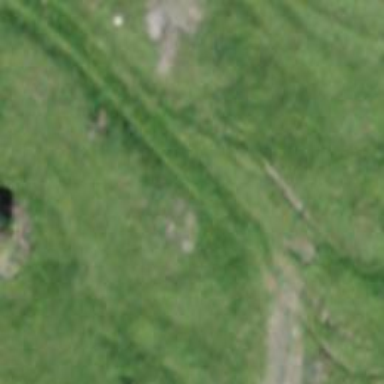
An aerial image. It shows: Grassy path.